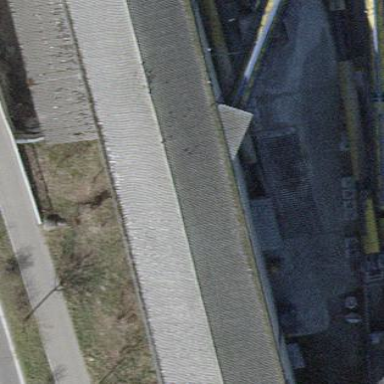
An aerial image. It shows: Industrial building.